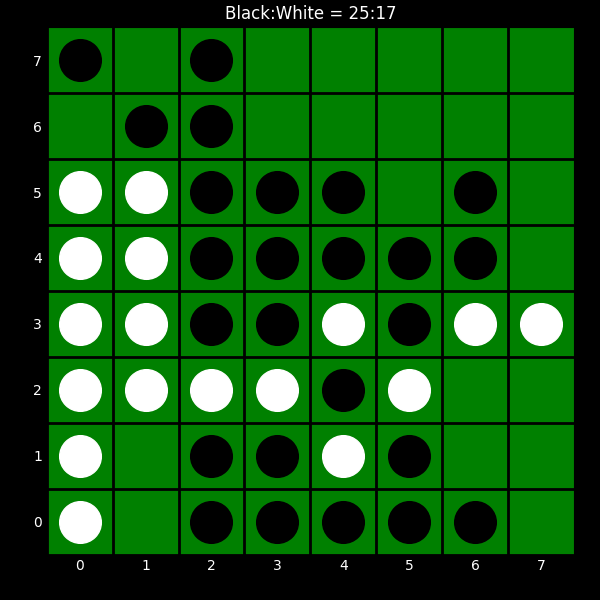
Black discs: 25
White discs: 17